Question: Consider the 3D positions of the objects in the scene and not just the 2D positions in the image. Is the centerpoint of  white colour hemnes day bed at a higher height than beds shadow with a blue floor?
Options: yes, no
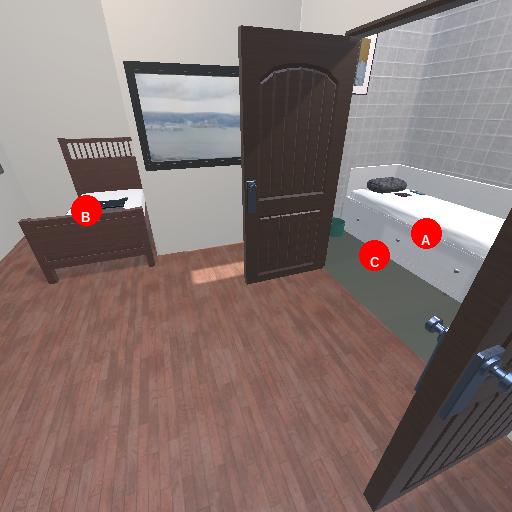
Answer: yes